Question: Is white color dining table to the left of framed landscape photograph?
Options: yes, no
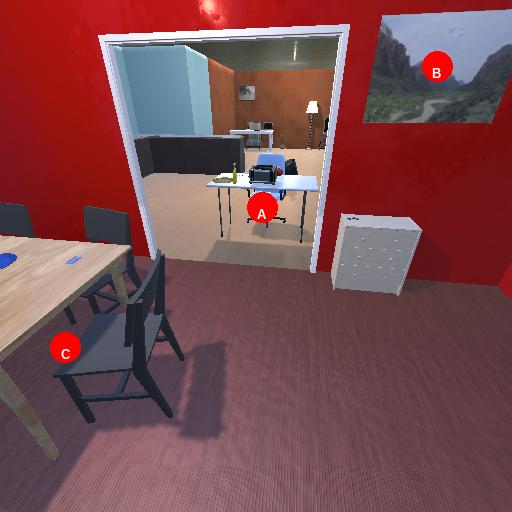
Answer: yes